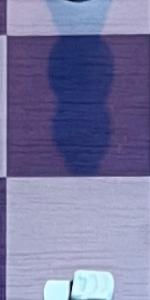
Label: Empty